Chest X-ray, PA view. Patient: 43 years old, sex F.
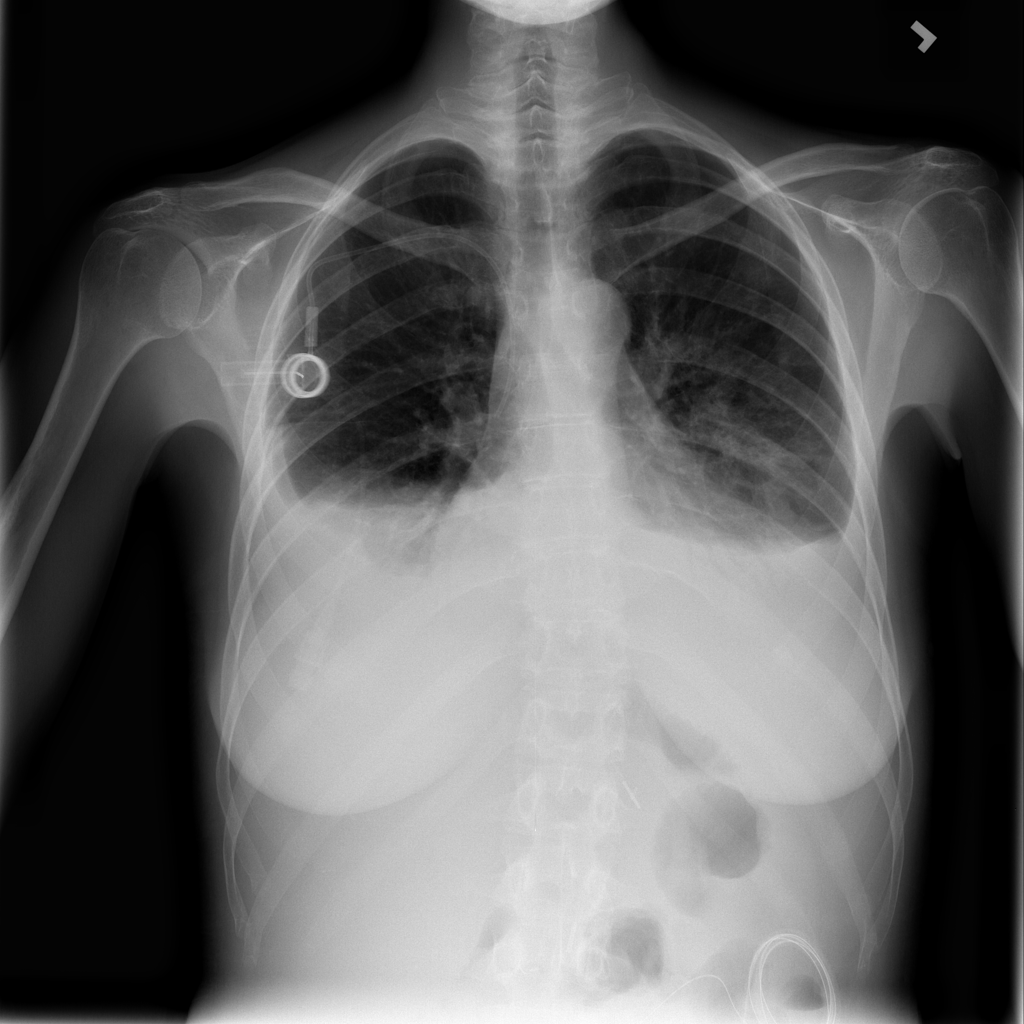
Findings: Infiltration